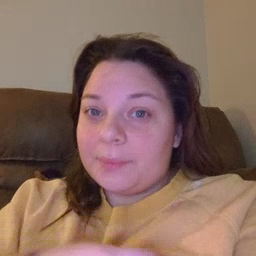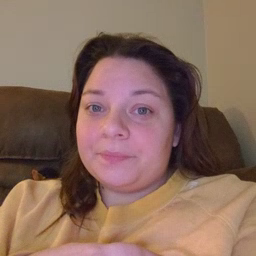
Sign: flower